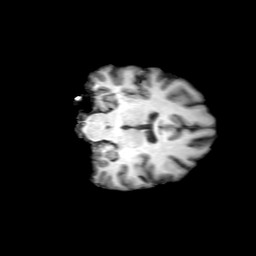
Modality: T1w
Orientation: coronal
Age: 34
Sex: female
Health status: ill